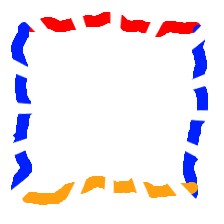
Shape: square